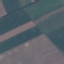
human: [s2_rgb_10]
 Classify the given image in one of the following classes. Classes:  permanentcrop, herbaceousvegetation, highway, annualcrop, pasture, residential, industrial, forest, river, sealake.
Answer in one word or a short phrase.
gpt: AnnualCrop